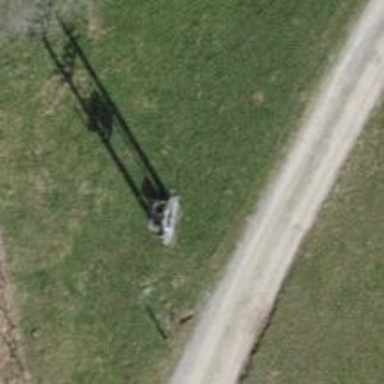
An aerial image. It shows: Minor power line.